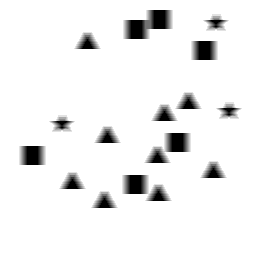
Squares: 6
Triangles: 9
Stars: 3
Total shapes: 18